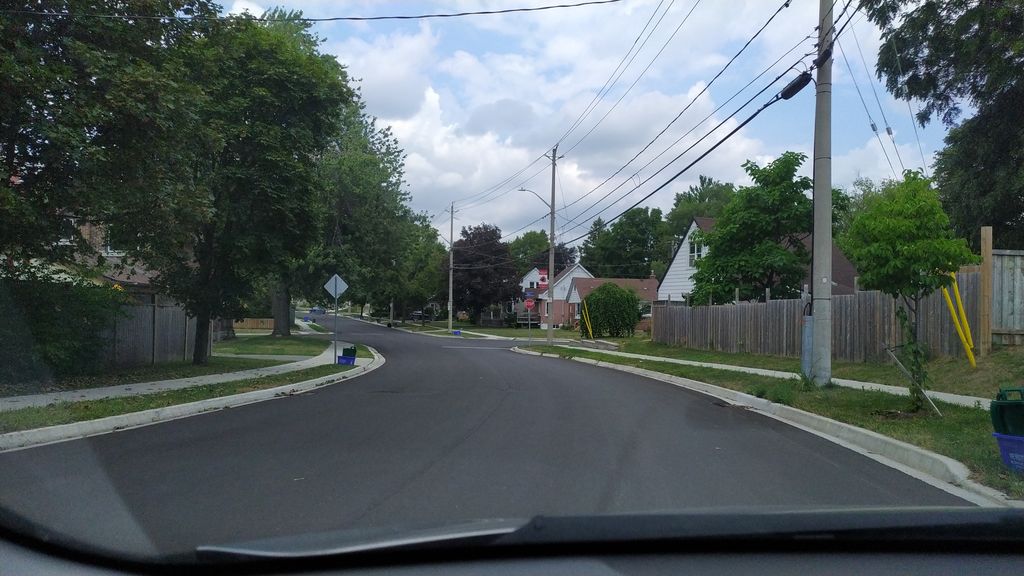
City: kitchener-waterloo